Interaction volume radius: 10 \u00c5
Interaction volume height: 30 \u00c5
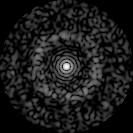
Disorder parameter: 0.8425